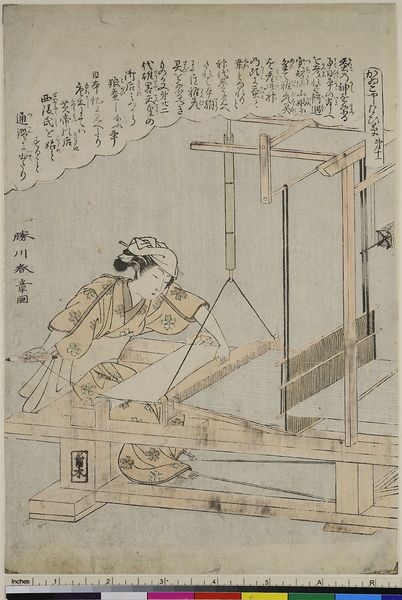
Titel: Anleitung zur Seidenraupenzucht Blatt 11
Künstler: Katsukawa Shunsh&#x14D;
Standort: Hamburg
Institution: Museum für Kunst und Gewerbe Hamburg
Schlagwörter: frau, tuch, kleidung, stoff, seide, arbeit, holzschnitt, japan, handarbeit, druckgraphik, druckgrafik, handwerk, zeit, gewebe, textil, feinarbeit, weben, farbholzschnitt, textilien, weberei, webstuhl, tuschezeichnung, werkzeuge, edo, weberin, reproduktionen, druckerzeugnisse, mädchen, arbeitsgeräte, händen, seidenherstellung, seidenweber, webschiff